Field crop: maize
Growth stage: 2
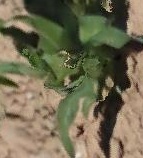
Species: maize